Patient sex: F
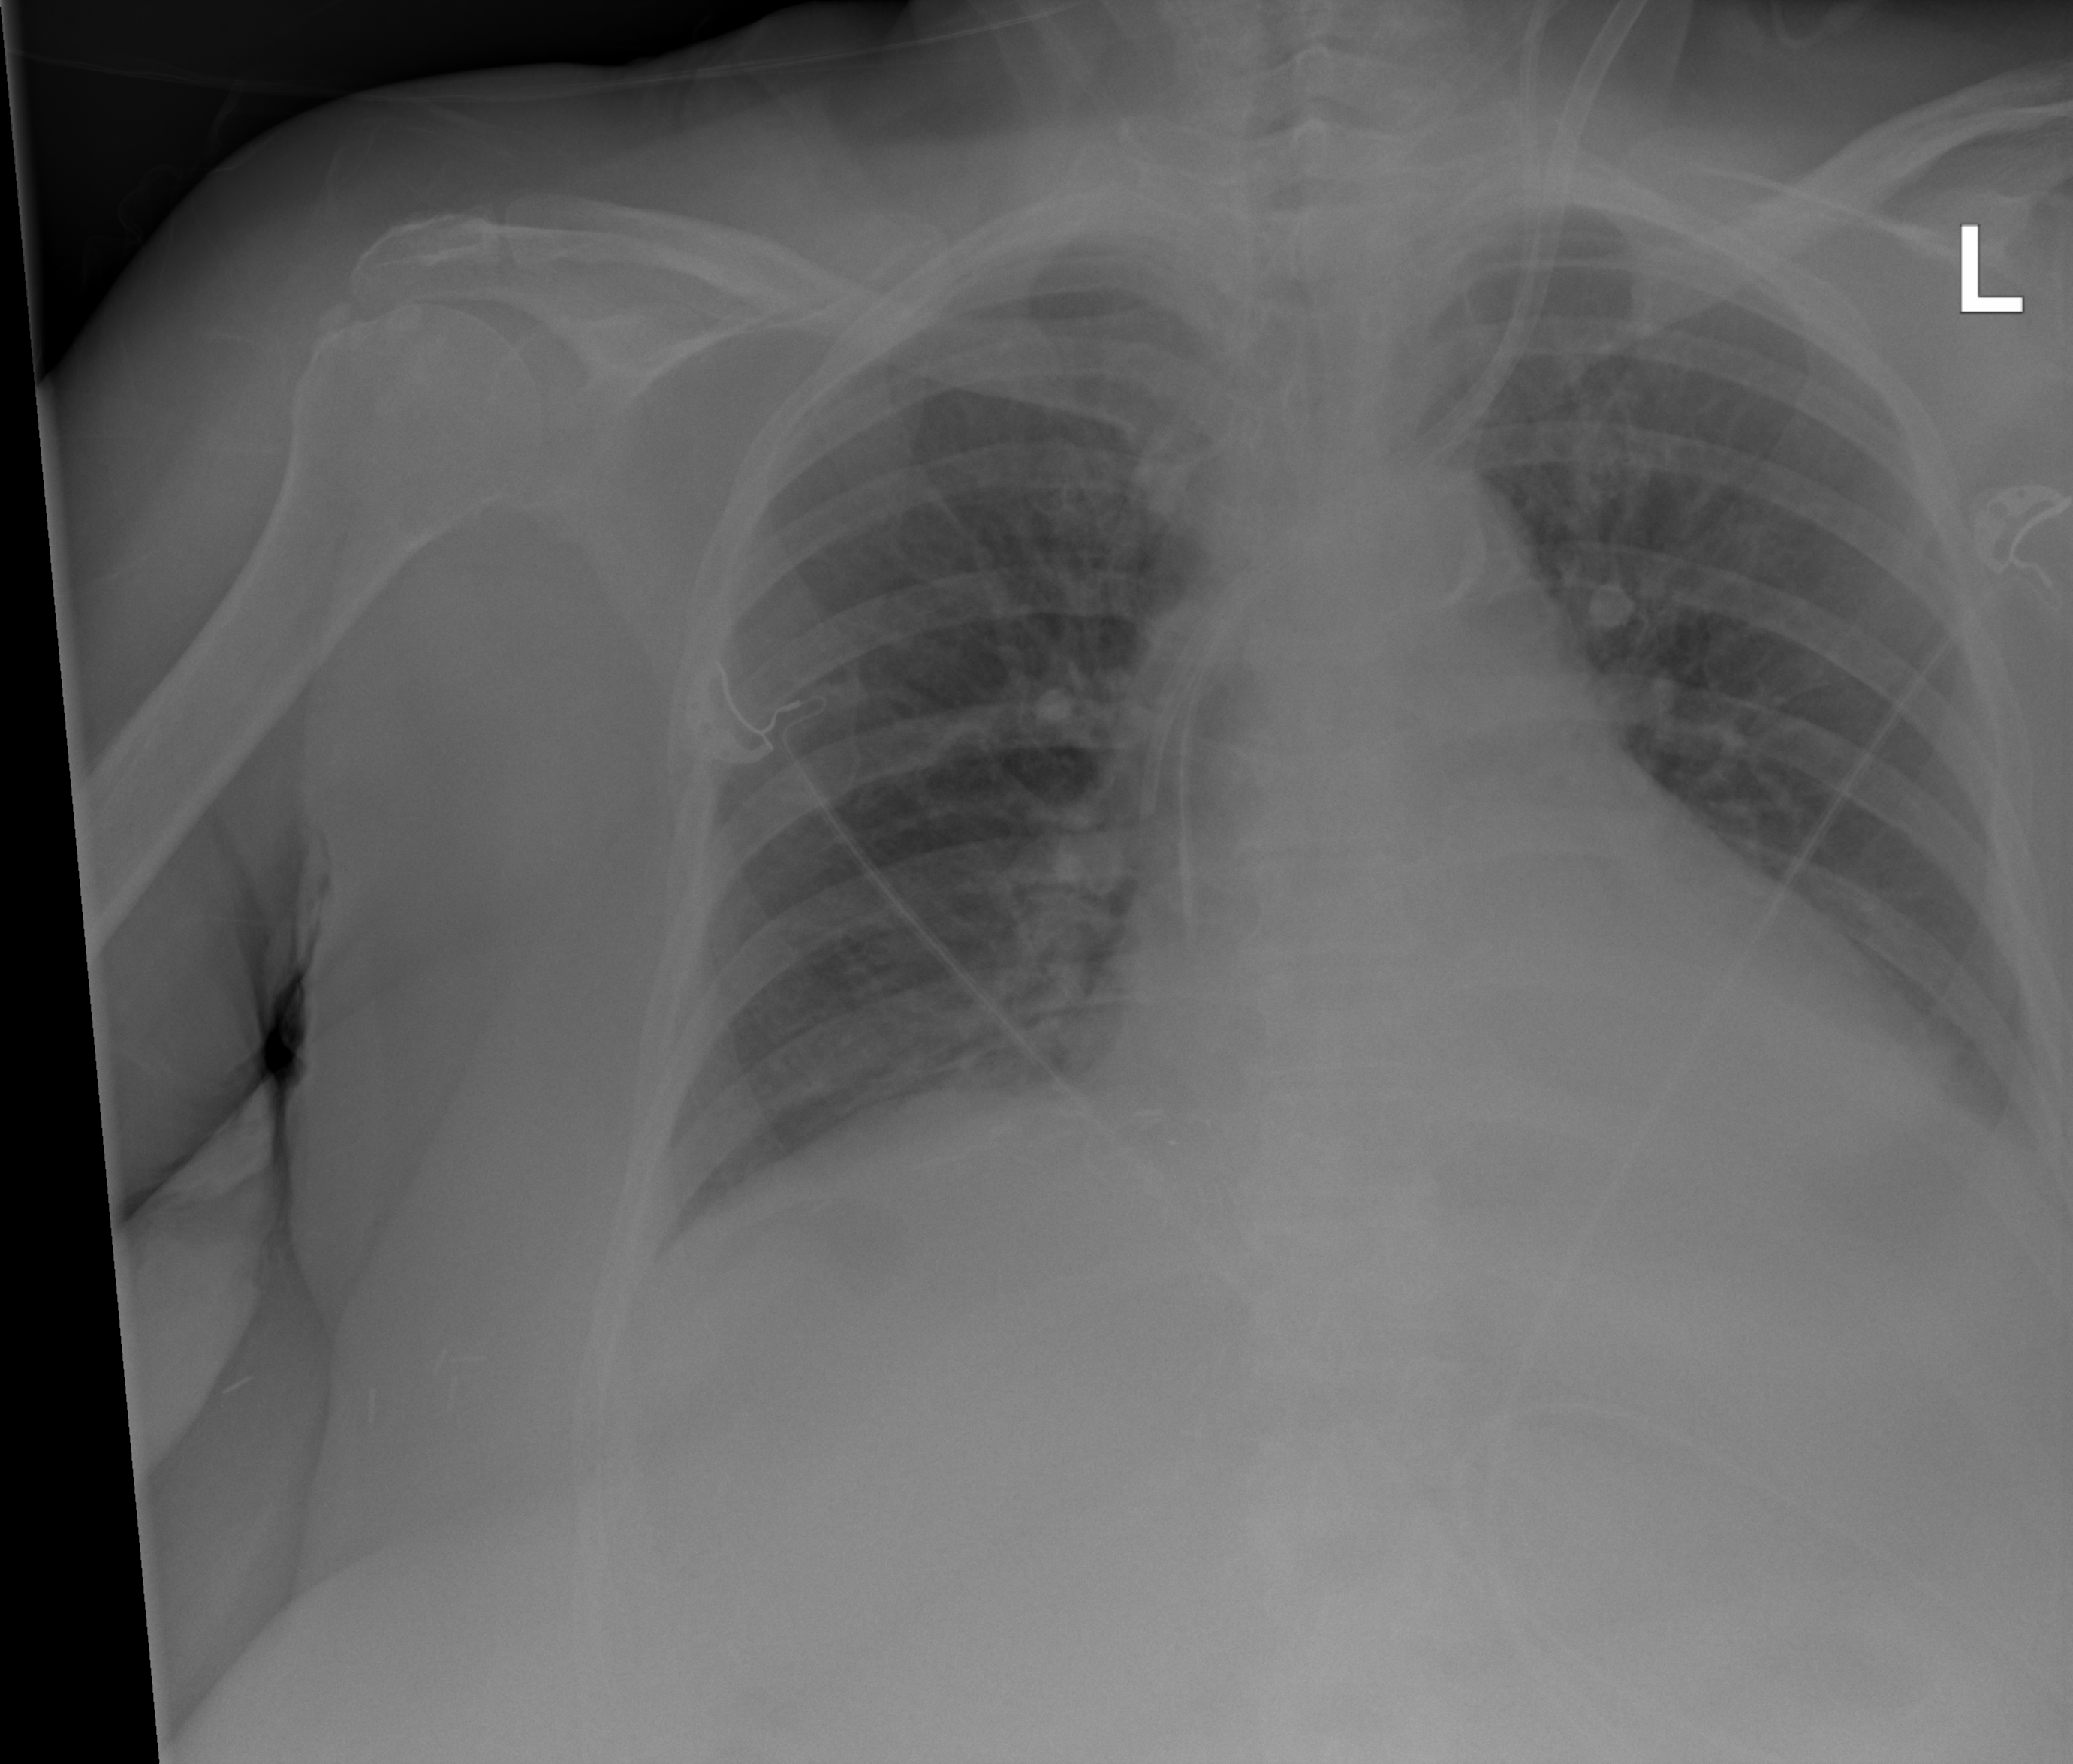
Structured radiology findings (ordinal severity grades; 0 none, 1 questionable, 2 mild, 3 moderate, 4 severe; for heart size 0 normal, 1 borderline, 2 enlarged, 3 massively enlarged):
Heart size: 0
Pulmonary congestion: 0
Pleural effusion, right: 2
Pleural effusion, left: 2
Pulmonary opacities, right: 0
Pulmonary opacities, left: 0
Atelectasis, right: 2
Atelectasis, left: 2